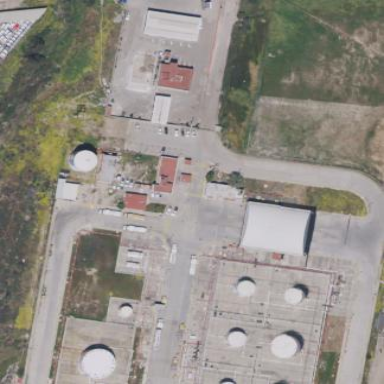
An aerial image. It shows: Industrial area.